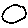
Label: moon